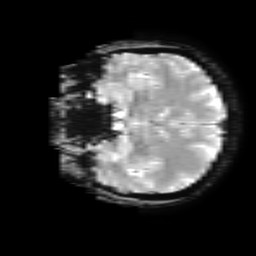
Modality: T2starw
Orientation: coronal
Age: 46
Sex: female
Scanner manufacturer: ge
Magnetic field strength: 3 T
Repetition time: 0.65 s
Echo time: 0.02 s